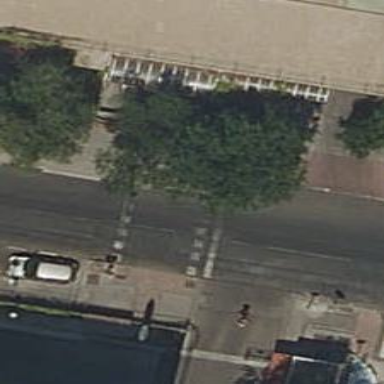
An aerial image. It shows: Road crossing with traffic signals.